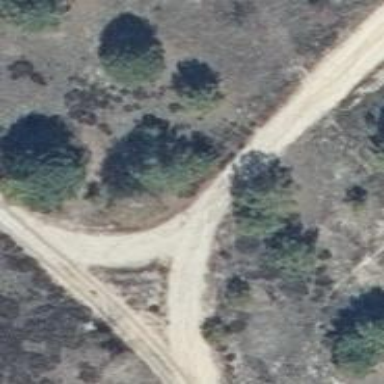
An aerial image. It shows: Sandy track road with grade 4 track type.